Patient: sex F, age 52
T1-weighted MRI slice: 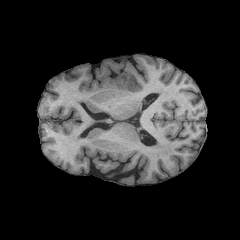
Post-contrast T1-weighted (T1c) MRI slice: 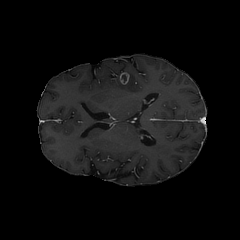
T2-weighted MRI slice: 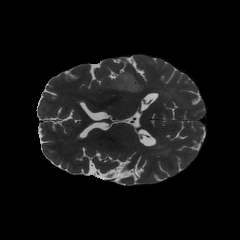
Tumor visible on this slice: yes
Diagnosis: Glioblastoma, IDH-wildtype
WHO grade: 4